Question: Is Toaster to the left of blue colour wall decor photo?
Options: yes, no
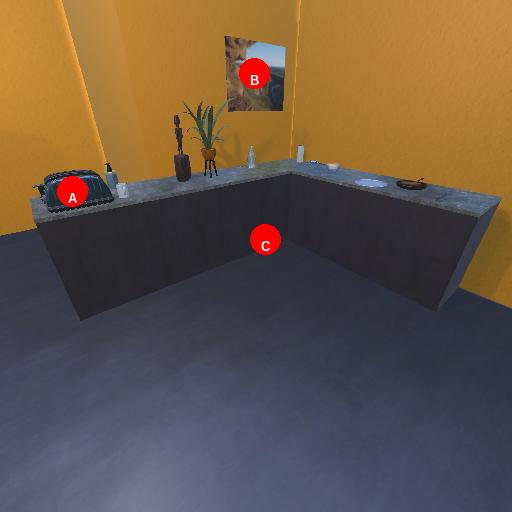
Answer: yes